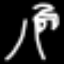
Label: palm tree